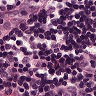
Metastatic tissue present: no